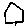
Label: house